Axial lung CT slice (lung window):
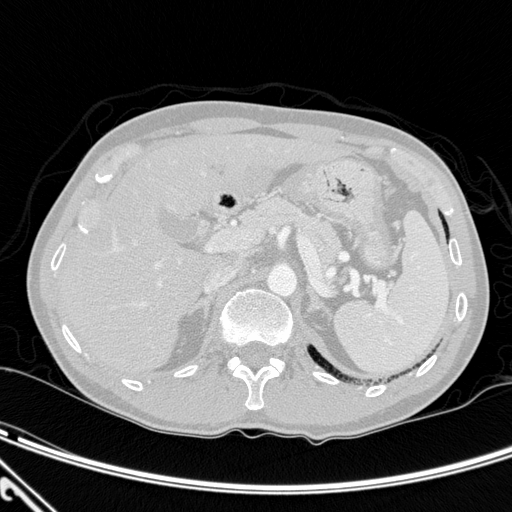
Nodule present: no